Aerial crown-view tile of a tropical tree (Barro Colorado Island, Panama), acquired 20250818:
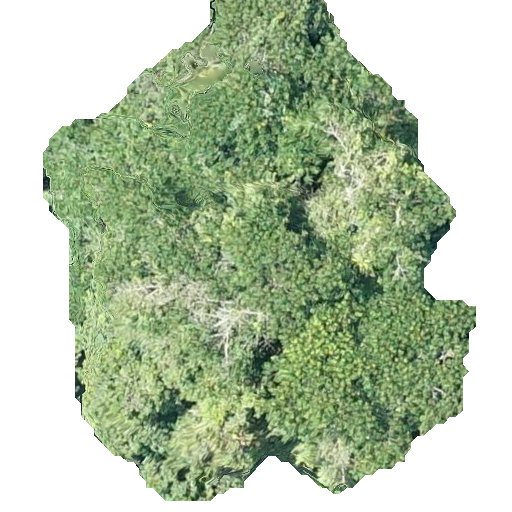
Species: Hura crepitans
GBIF accepted scientific name: Hura crepitans
Crown area: 226.978 m²